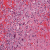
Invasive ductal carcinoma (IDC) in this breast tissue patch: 0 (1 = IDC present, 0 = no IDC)